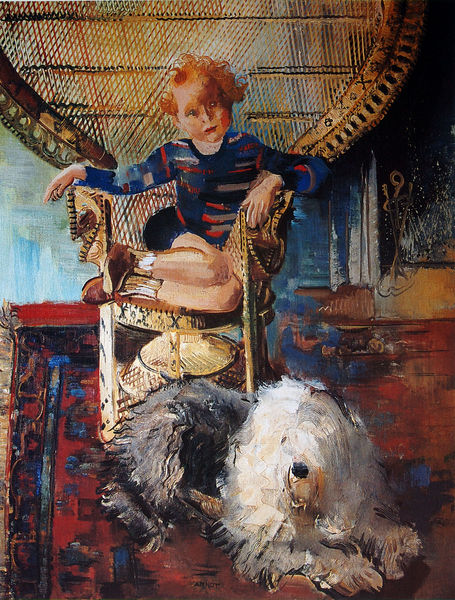
Titel: Frank Arne und Bouboule
Künstler: Annot Jacobi
Institution: Privatbesitz
Schlagwörter: blau, kopf, mädchen, grau, mund, nase, schwarz, stuhl, weiss, hund, rot, tier, muster, teppich, hose, wand, arme, augen, gesicht, hals, hände, porträt, haare, sessel, familie, kind, locken, fell, seitlich, sommer, lehne, schuhe, klein, türe, füsse, beobachter, thron, tapete, sitzt, gestreift, pfoten, socken, junge, liegend, geneigt, rothaarig, spiel, strümpfe, geflecht, gestützt, bub, uniform, pfote, schnauze, geflochten, wachhund, gesichtsausdruck, stuhö, orientteppich, korbstuhl, lederhose, schief, pullover, liegt, perser, sohn, pulli, hirtenhund, perserteppich, korbsessel, rote backen, freunde, gelehnt, bobtail, flecht, hundefell, hundenase, kaminbesteck, kni, kurze, kurze hose, rattan, söckchen, viere, wuschelig